Question: I am trying to build an array of entities from a server query that exist in an object arrays
The diagram below illustrates my model:

In my datacontext, I've applied the following code:
'''
function getByDboardConfig(dboardConfig) {
var busUnitDims = [];
var busUnitsTotalCount = dboardConfig.busUnits.length;
var buCount = 0;
dboardConfig.busUnits.forEach(function (busUnit) {
eq.from('BusUnitDimensions') // eq = breeze.EntityQuery
.where('busUnitId', '==', busUnit.id)
.using(em).execute() // em = EntityManager
.to$q(succeeded, failed); // using Angular, thus to$q
});
function succeeded(data) {
buCount++;
data.results.forEach(function (result) {
busUnitDims.push(result);
});
if (buCount === busUnitsTotalCount) {
console.log(busUnits.length);
return busUnitDims;
}
}
}
'''
When I log to the console as show the length of the array, I get the correct entity count, but when I return the result of this call to my controller I get undefined. Not understanding why?
I've tried returning '$q.when(busUnitDims)' as well but I still get undefined.
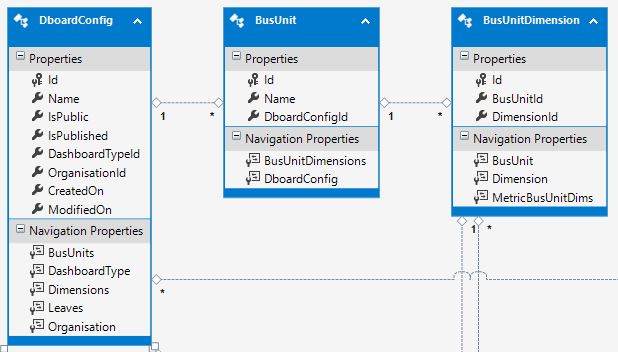
Answer: The problem with your code is that the function is not returning anything, even if you relocate the return line outside the succeeded block
, it may return before filling the array is finished(notice you're executing the query asynchronously )
Neverthless, looking at your code; I take it you are getting the 'busUints' and then query for each of their line items 'BusUnitDimensions' separately;
that could mean many roundtrips to the server.
Anyways, you aim to fetching 'busUnits' along with their related 'BusUnitDimensions' ().
Although you didn't provide an idea of how your view model or your controller looks like; I assume you have one view for 'DboardConfig' and another view for both related 'busUnits' and 'BusUnitDimensions'
so your workflow is:
1. Get a list of DboardConfigs
2. for each DboardConfig, load it's busUnits along with BusUnitDimensions
Hence, your function could be :
'''
function getByDboardConfig(dboardConfig) {
return eq.from("busUnits")
.where("dboardConfigId", "==", dboardConfig.id)
.expand("BusUnitDimensions")
.using(em).execute() // em = EntityManager
'''
Then inside your controller:
'''
$Scope.getBusUnitsandDimentions = function () {
dataservice.getByDboardConfig($Scope.dboardConfig)
.then(succeeded)
.fail(failed);
};
function succeeded(data) {
$Scope.busUnits = [];
data.results.forEach(function (result) {
$Scope.busUnits.push(result);
});
}
}
}
'''
This way, you can remove the coding for fetching 'busUnits' since we've already fetched it with it's related child table.
Simply put:
1. busUnits to get your array of bus units for a specified DboardConfig
2. busUnits.BusUnitDimensions to get it's related dimensions